Interaction volume radius: 10 \u00c5
Interaction volume height: 15 \u00c5
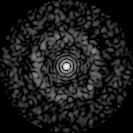
Disorder parameter: 0.8359